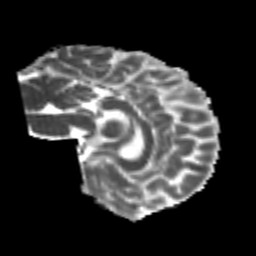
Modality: MD
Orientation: sagittal
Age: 24
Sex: female
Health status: healthy
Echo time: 0.074 s